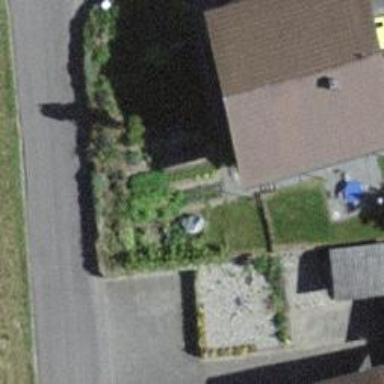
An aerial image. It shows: Simple and straightforward house.